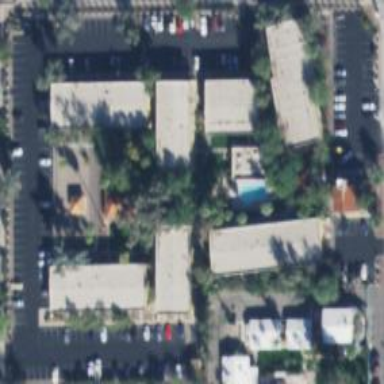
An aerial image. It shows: Residential area with apartments.